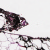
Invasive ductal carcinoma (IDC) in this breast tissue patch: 0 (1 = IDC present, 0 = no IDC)